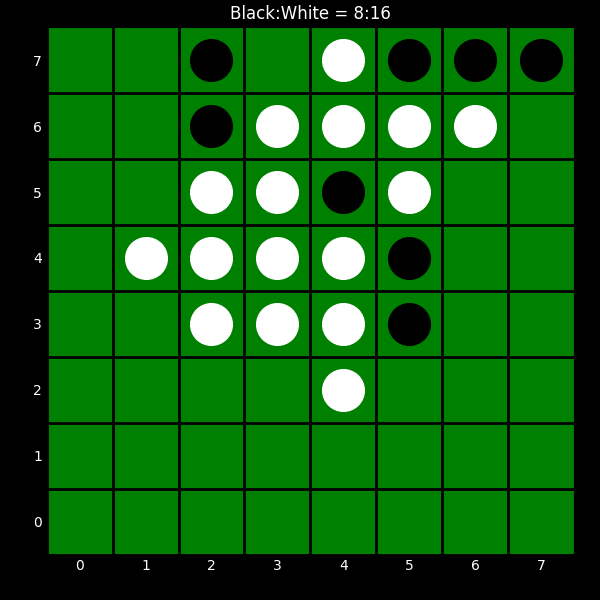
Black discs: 8
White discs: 16